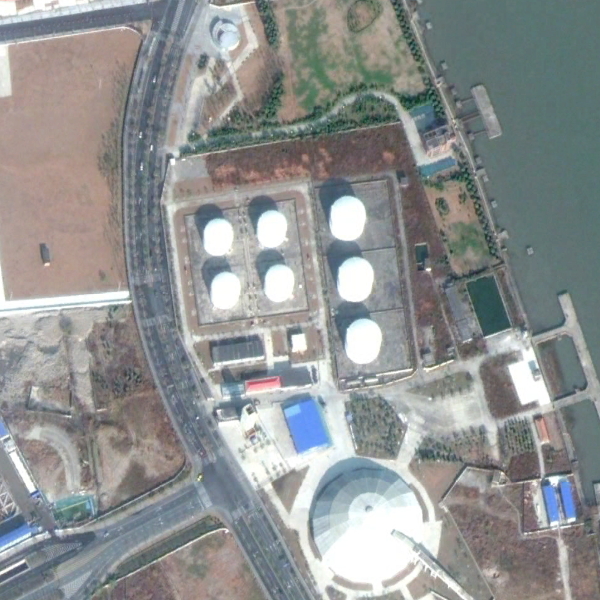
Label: StorageTanks